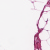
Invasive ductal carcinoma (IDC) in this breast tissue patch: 0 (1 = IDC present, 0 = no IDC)